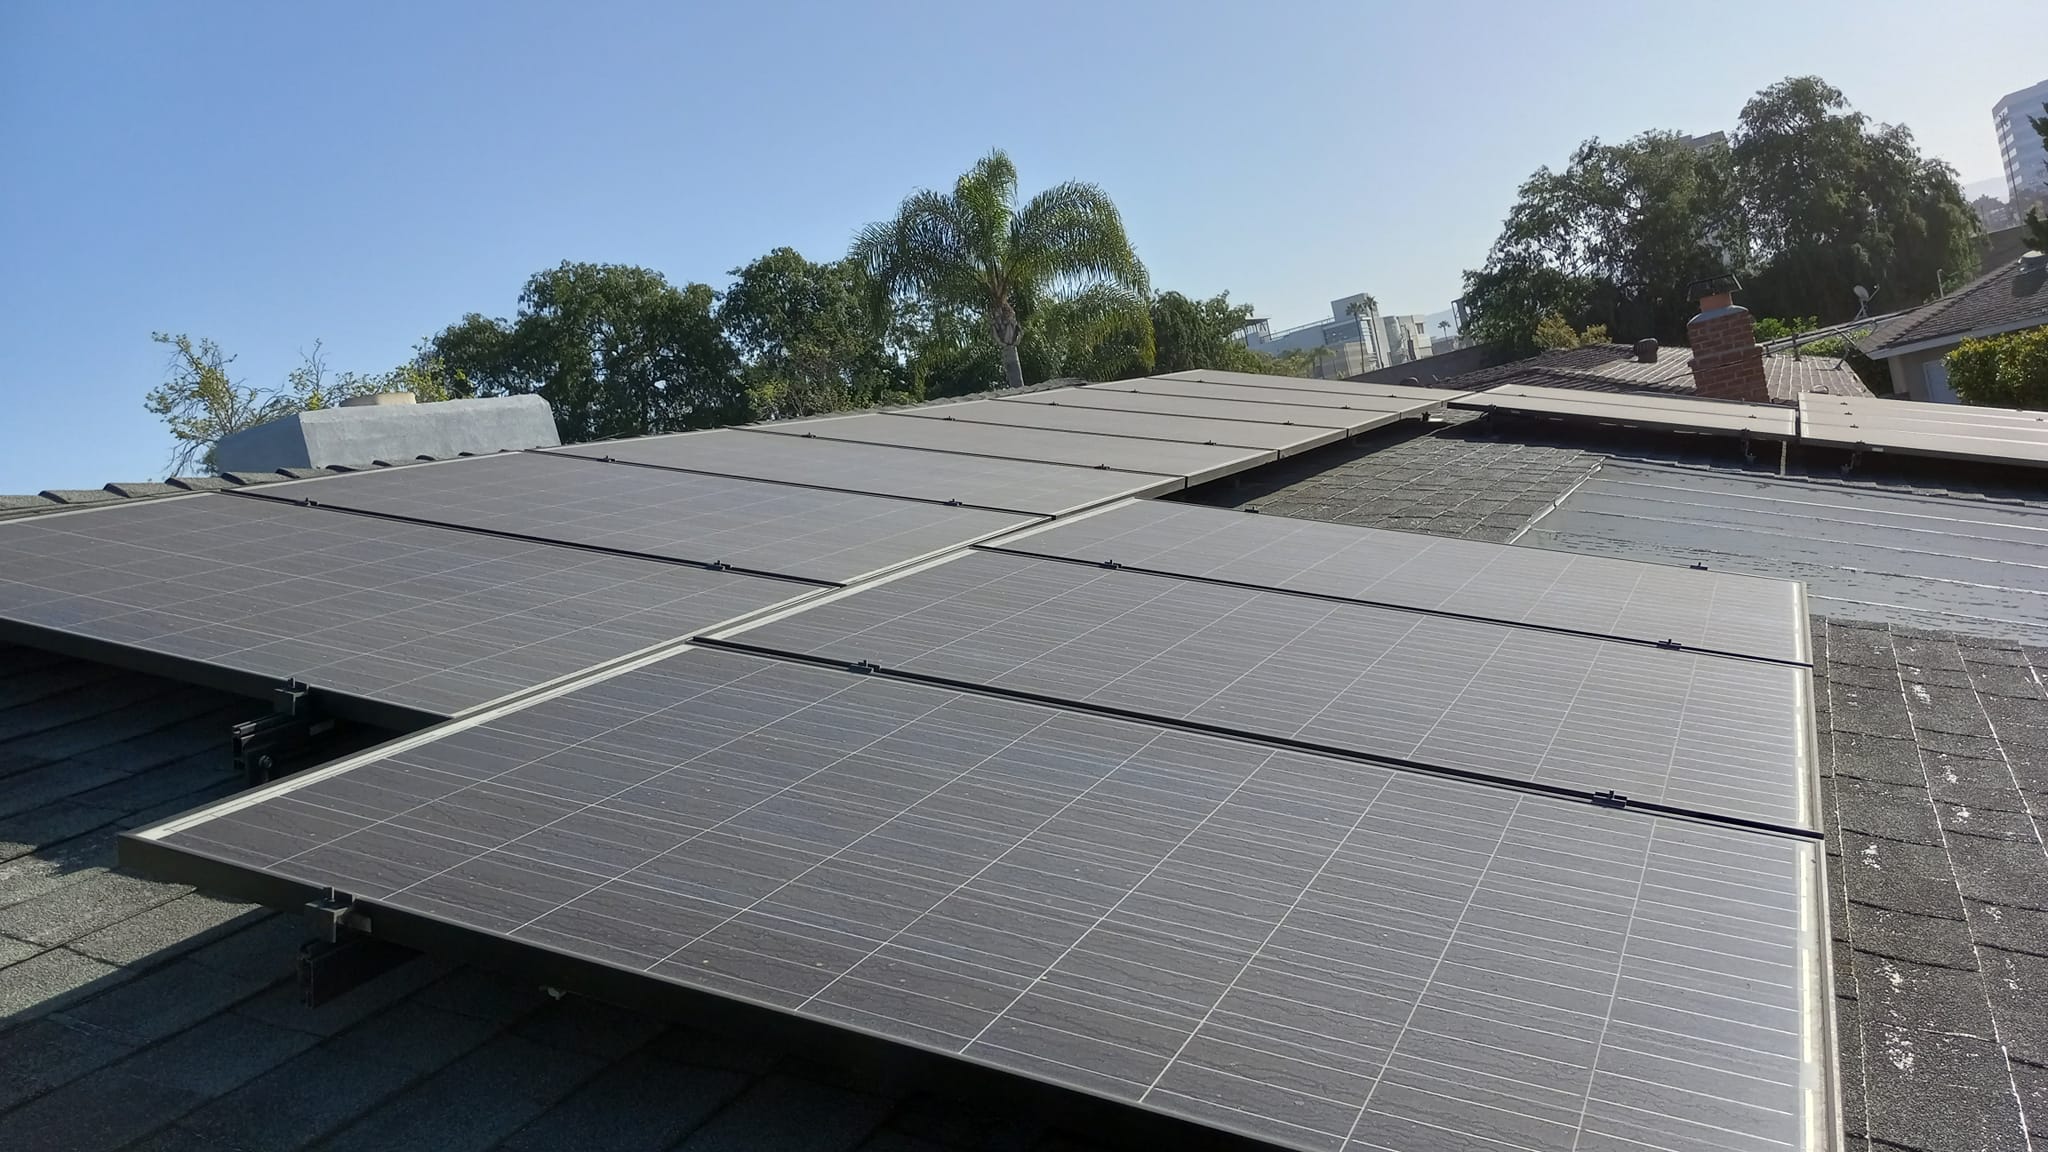
Label: Dusty